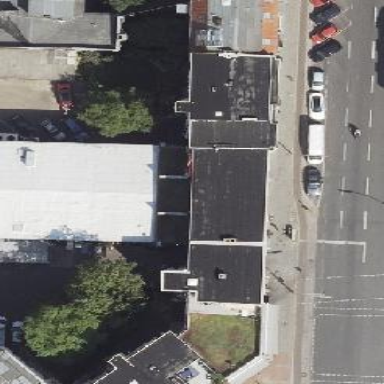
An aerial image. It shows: Retail building.